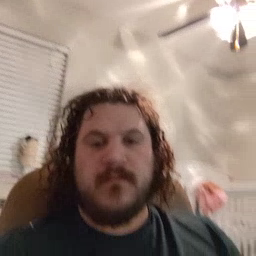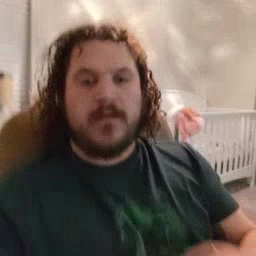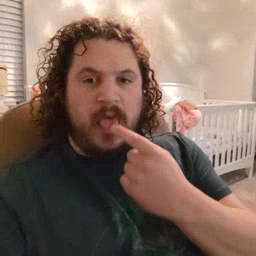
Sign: tongue